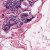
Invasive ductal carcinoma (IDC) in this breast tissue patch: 0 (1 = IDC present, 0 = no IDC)